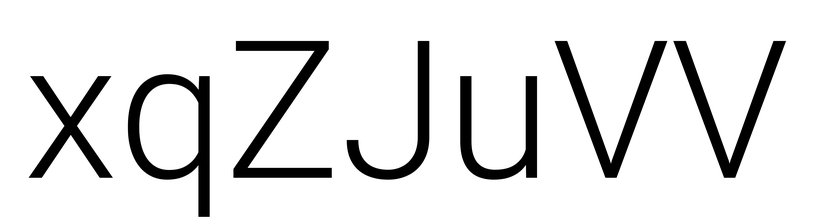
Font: Roboto_Light